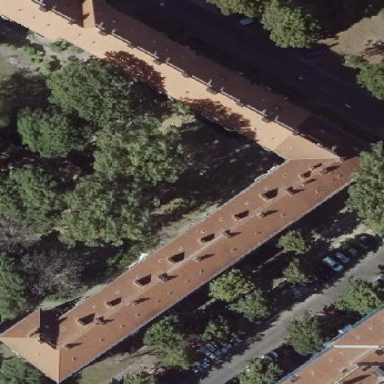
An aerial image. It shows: Apartment building with hipped roof.